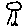
Label: tree